Question: I am trying to let the users record their voice in my app and I am following this <URL>. This is the code in viewDidLoad:
'''
NSArray *dirPaths;
NSString *docsDir;
dirPaths = NSSearchPathForDirectoriesInDomains(NSDocumentDirectory, NSUserDomainMask, YES);
docsDir = dirPaths[0];
NSString *soundFilePath = [docsDir
stringByAppendingPathComponent:@"sound.caf"];
NSURL *soundFileURL = [NSURL fileURLWithPath:soundFilePath];
NSDictionary *recordSettings = [NSDictionary
dictionaryWithObjectsAndKeys:
[NSNumber numberWithInt:AVAudioQualityMin],
AVEncoderAudioQualityKey,
[NSNumber numberWithInt:16],
AVEncoderBitRateKey,
[NSNumber numberWithInt: 2],
AVNumberOfChannelsKey,
[NSNumber numberWithFloat:44100.0],
AVSampleRateKey,
nil];
NSError *error = nil;
self.recorder = [[AVAudioRecorder alloc]
initWithURL:soundFileURL
settings:recordSettings
error:&error];
if (error)
{
NSLog(@"error: %@", [error localizedDescription]);
} else {
[self.recorder prepareToRecord];
}
'''
I am getting 6 errors:

I know the errors are coming from the the code in viewDidLoad because when I comment out that code the errors go away. What do the errors mean and how do I fix it?
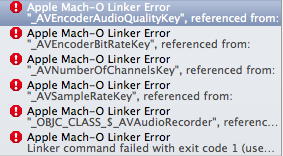
Answer: "Normally" this kind of error are related to the fact that the linker is not able to find a framework that you reference from your code, in your case the issue I guess is that you did not link your project
against AVFoundation. So Adding the framework in your build phases should fix the issue